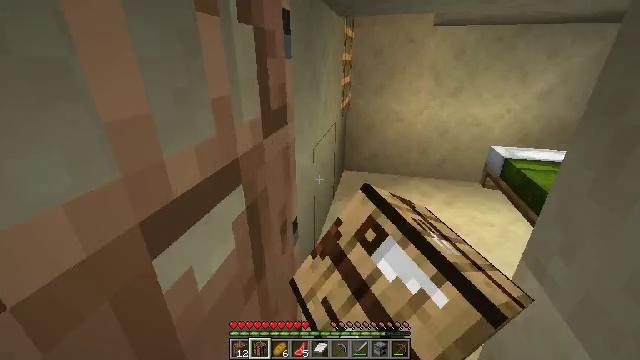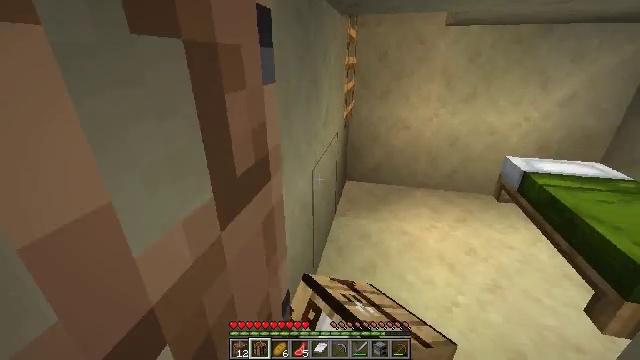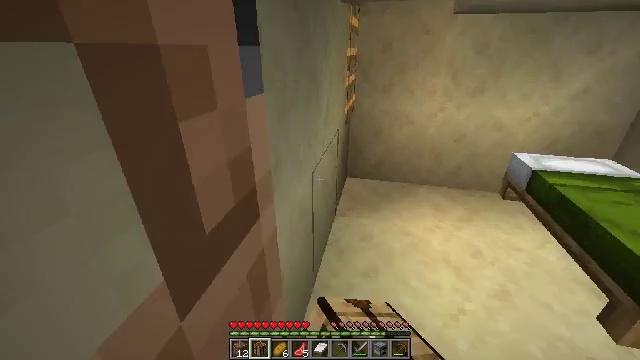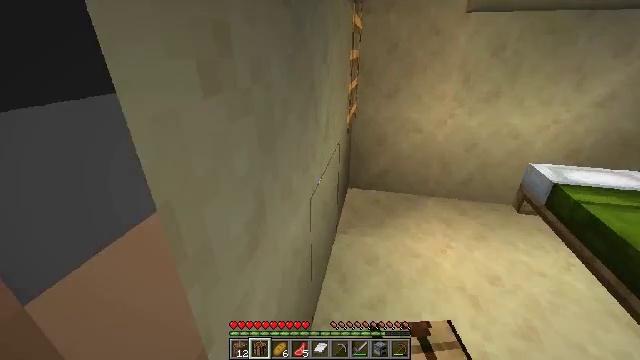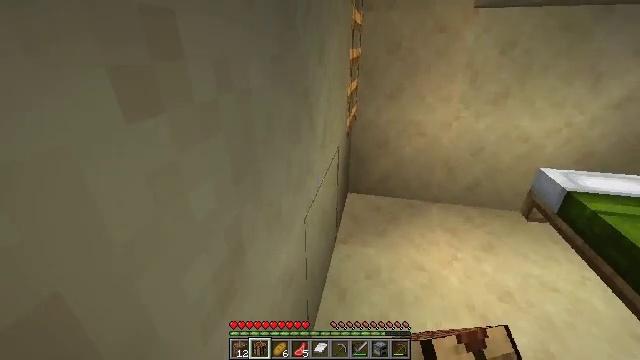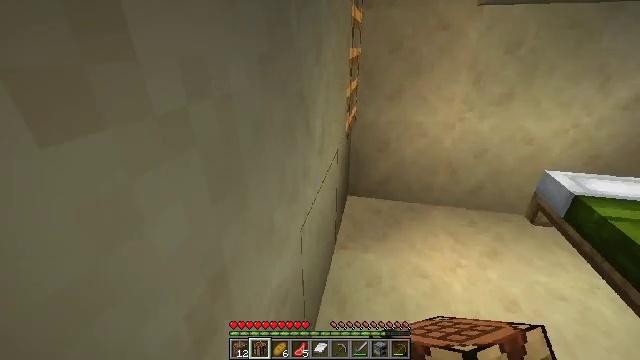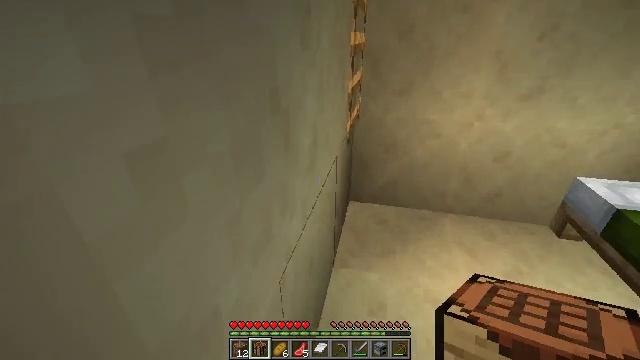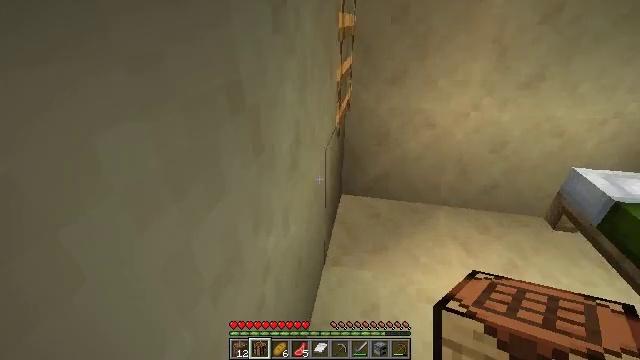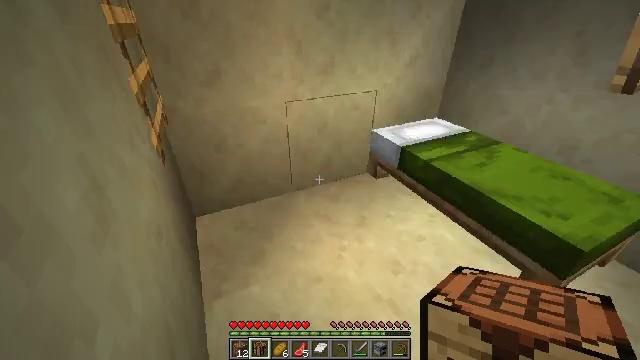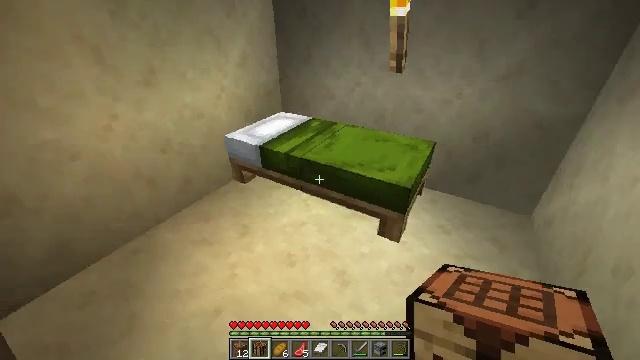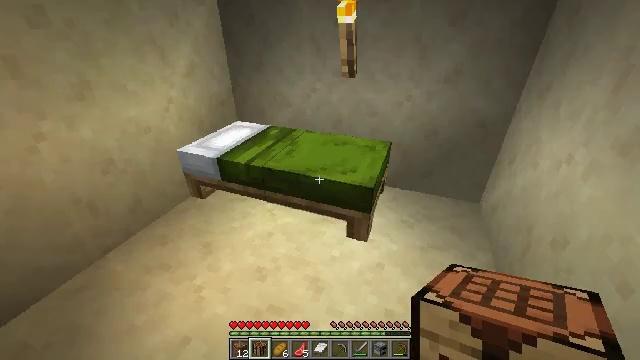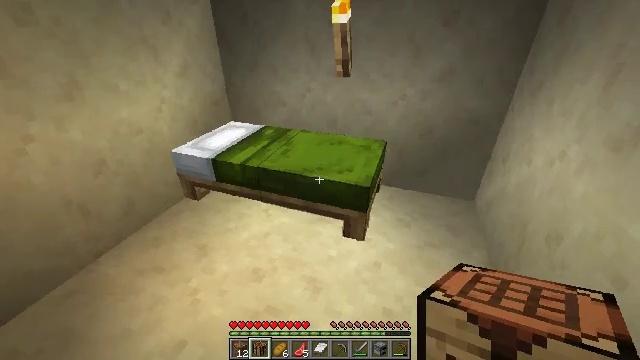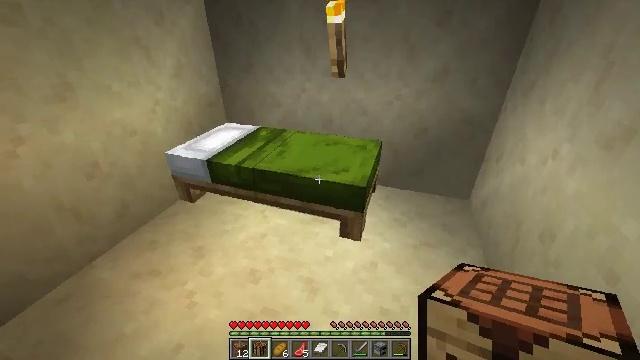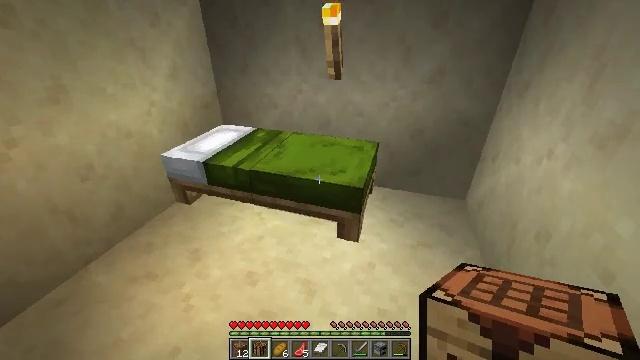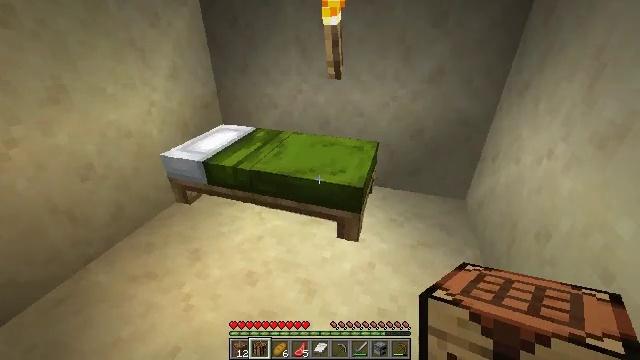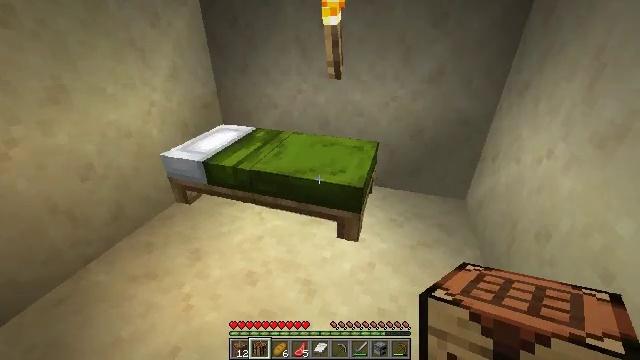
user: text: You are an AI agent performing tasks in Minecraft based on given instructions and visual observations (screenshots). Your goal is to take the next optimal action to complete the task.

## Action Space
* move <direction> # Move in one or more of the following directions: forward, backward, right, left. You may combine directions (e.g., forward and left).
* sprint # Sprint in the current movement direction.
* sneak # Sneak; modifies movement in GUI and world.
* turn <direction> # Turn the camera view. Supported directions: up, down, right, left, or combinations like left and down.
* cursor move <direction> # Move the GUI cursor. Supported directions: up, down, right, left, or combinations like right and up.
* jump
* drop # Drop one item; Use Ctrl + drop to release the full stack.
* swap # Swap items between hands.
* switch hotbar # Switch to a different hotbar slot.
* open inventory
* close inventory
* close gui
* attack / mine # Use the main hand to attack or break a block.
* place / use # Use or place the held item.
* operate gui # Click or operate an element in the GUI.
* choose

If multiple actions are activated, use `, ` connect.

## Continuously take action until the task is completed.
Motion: motion action
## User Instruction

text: Get the jungle fence gate into your inventory.
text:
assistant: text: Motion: move forward, use / place
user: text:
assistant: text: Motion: move forward, turn down
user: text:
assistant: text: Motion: move forward
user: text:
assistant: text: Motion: move forward
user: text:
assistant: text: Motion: move forward
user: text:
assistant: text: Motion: move forward, turn down
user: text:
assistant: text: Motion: turn right and down
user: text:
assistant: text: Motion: turn right
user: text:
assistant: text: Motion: turn right
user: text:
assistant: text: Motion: turn right and up
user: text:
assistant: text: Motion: turn right
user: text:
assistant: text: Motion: turn right
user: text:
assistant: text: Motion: no_op
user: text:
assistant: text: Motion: no_op
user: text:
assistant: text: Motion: no_op
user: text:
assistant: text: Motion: no_op
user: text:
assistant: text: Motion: no_op
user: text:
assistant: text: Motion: turn left and up
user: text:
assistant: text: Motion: turn left and up
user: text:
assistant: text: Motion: move forward and move right, turn left and up
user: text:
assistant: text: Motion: move forward and move right, turn left and up
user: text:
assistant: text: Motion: move forward and move right, turn left and up
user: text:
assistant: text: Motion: move forward and move right, turn left and up
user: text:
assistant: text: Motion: move forward and move right, turn left and up
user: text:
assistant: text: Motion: move forward and move right, turn left and up
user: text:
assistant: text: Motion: move forward and move right
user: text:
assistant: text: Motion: move forward and move right
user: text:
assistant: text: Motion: move forward and move right, turn right
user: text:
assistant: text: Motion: move forward and move right, turn right
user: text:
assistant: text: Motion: no_op